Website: ulta-beauty
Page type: customer-info-address
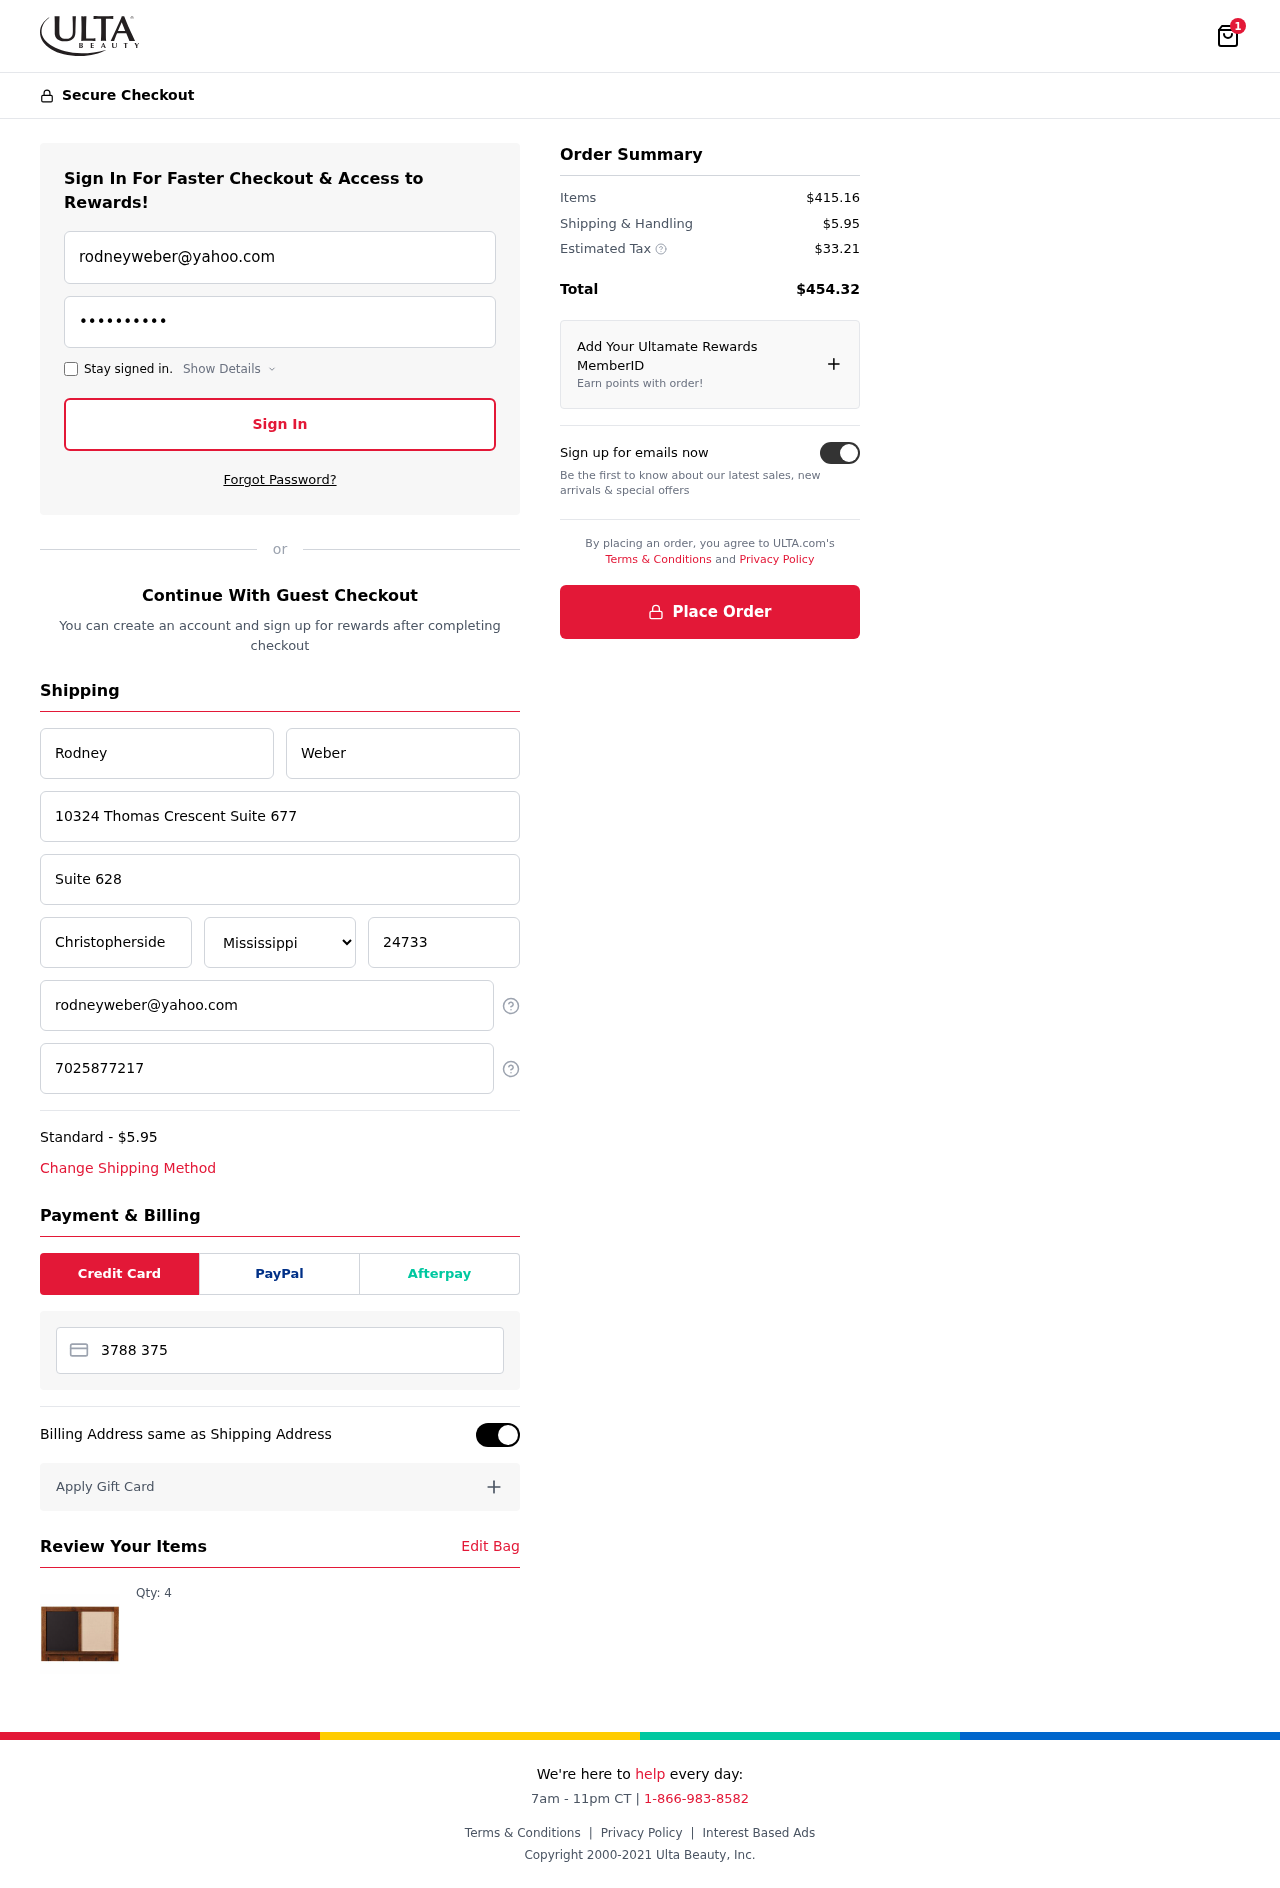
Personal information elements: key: PII_CARD_NUMBER
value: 3788 3755 0375 892
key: PII_CITY
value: Christopherside
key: PII_EMAIL
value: rodneyweber@yahoo.com
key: PII_FIRSTNAME
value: Rodney
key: PII_LASTNAME
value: Weber
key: PII_PHONE
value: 7025877217
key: PII_POSTCODE
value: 24733
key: PII_STATE
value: Mississippi
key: PII_STREET
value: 10324 Thomas Crescent Suite 677
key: PII_STREET2
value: Suite 628
Product elements: key: PRODUCT1_QUANTITY
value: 4
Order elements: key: ORDER_NUM_ITEMS
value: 1
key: ORDER_SHIPPING_COST
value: $5.95
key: ORDER_ITEMS_TOTAL
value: $415.16
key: ORDER_SHIPPING_COST2
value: $5.95
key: ORDER_TAX
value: $33.21
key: ORDER_TOTAL
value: $454.32